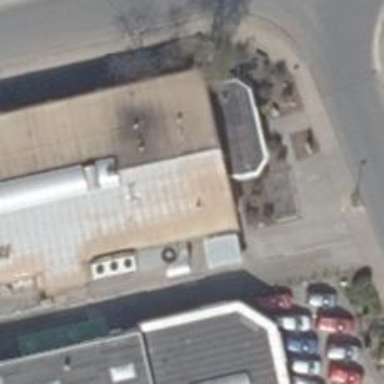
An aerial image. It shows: Bakery.